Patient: sex F, age 65
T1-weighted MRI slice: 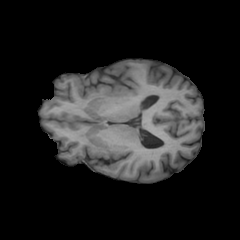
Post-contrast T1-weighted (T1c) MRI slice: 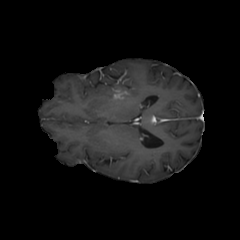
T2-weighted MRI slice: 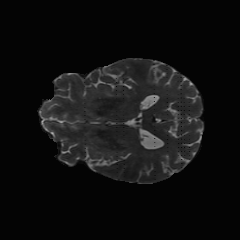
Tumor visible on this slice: yes
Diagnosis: Glioblastoma, IDH-wildtype
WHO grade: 4